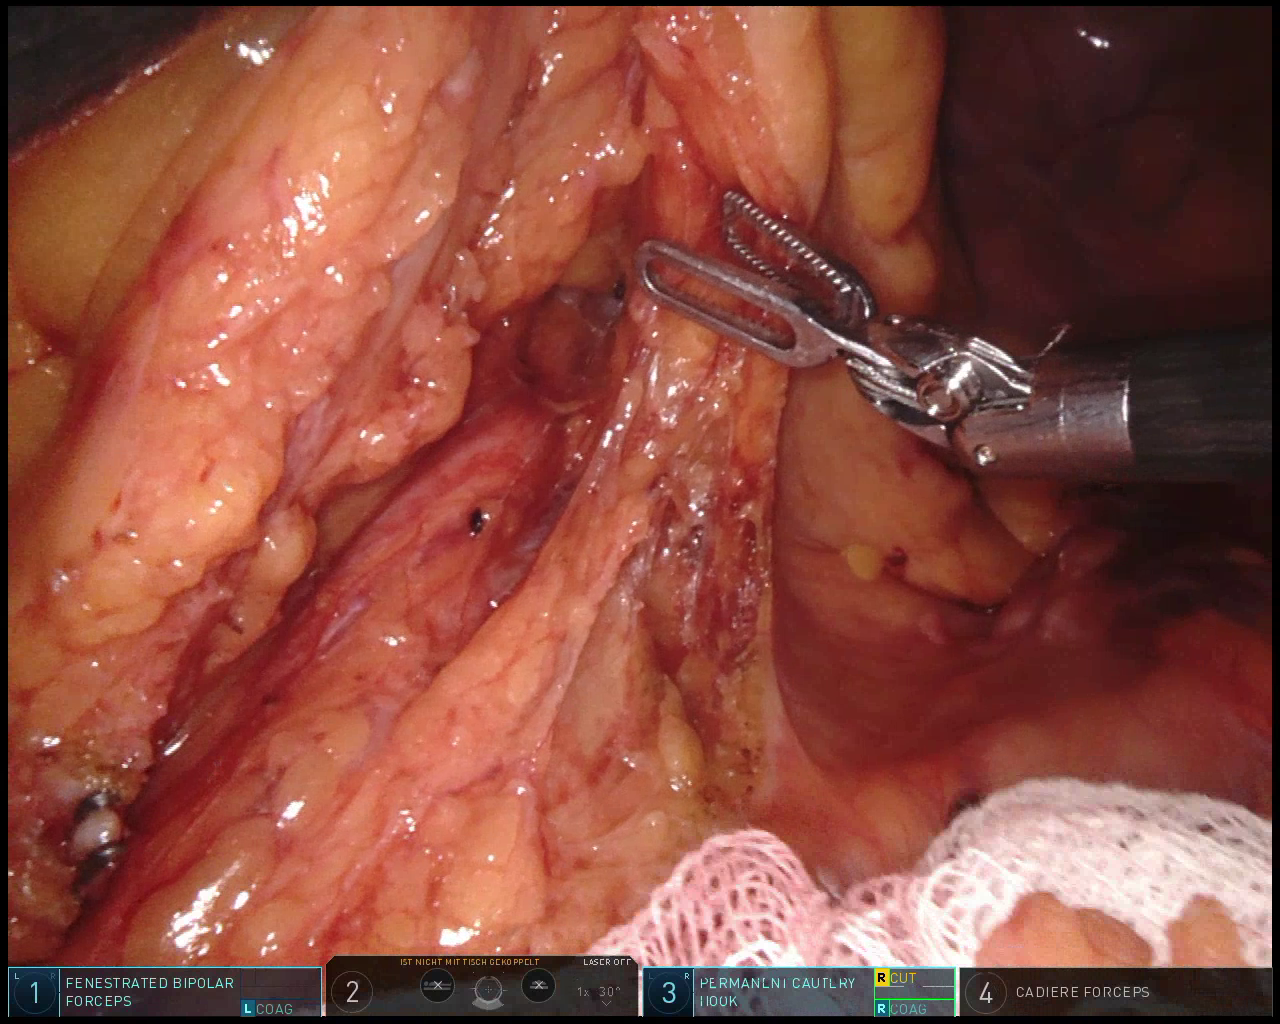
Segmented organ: ureter
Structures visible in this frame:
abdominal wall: no
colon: no
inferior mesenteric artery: no
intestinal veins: no
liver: no
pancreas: no
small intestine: no
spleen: no
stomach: no
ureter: yes
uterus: no
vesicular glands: no